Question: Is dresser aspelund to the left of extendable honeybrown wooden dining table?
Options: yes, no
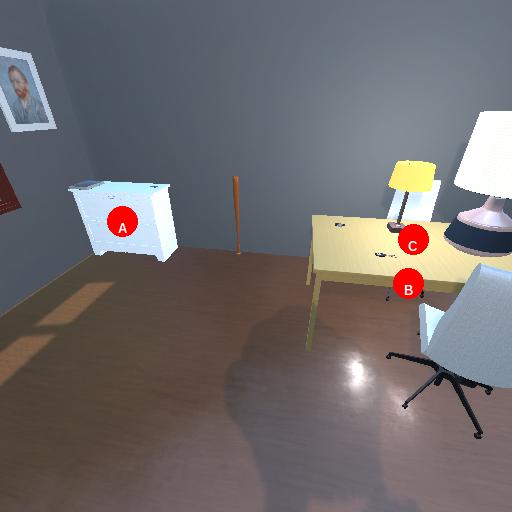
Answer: yes